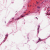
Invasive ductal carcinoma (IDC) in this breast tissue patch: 0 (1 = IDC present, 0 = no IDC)